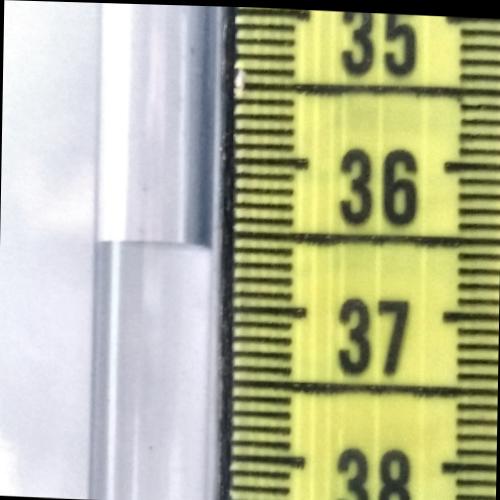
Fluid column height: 36.6 cm